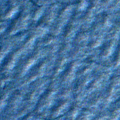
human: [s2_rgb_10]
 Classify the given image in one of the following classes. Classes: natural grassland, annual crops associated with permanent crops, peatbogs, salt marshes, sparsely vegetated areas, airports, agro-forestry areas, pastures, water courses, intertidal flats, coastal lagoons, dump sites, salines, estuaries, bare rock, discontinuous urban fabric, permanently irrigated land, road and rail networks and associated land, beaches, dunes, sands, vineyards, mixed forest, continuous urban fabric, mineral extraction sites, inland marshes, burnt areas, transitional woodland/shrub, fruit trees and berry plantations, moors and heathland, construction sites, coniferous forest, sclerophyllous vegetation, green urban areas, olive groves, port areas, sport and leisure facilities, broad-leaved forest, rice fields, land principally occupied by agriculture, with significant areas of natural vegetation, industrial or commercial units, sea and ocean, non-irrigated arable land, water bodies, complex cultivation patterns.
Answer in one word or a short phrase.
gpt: sea and ocean